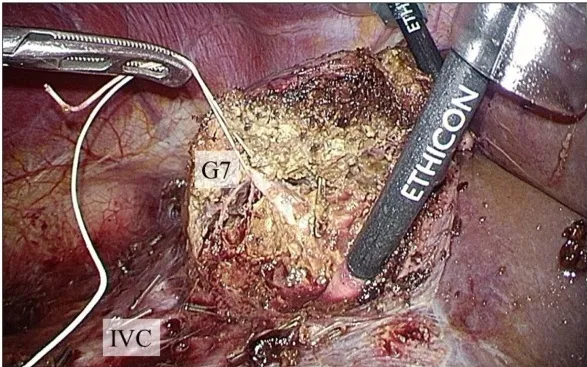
Intraoperative findings. (A) The Glissonean pedicle of segment 7 (G7) was identified and divided.
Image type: medical_photograph (other_medical_photograph)